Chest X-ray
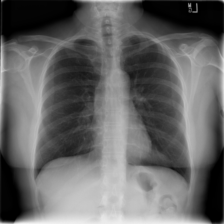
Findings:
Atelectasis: negative
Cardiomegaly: negative
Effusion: negative
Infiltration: positive
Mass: negative
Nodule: negative
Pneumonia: negative
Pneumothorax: negative
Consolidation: negative
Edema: negative
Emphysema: negative
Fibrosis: negative
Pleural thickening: negative
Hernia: negative